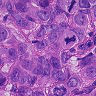
Metastatic tissue present: yes